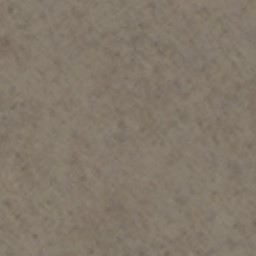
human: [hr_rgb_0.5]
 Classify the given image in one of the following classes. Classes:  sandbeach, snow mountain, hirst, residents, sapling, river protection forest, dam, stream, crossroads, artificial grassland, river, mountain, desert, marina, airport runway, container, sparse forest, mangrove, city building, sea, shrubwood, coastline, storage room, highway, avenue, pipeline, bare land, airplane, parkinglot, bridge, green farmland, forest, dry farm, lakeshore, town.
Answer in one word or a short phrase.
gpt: bare land